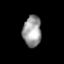
Tissue: skin
Cell type: Epithelial cells
Senescence score: 0.2631
Nuclear area (px): 561
Mean DAPI intensity: 154.308